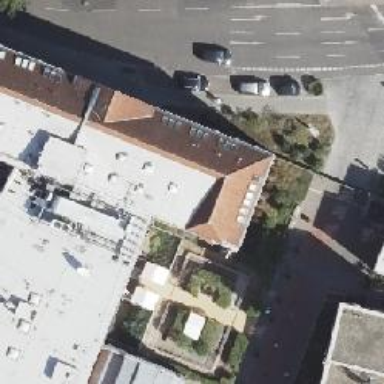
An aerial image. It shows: View of roof edge.